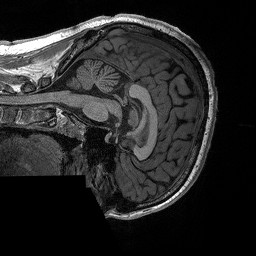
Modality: T1w
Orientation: sagittal
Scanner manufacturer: siemens
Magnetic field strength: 3 T
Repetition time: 2.3 s
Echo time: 0.00294 s